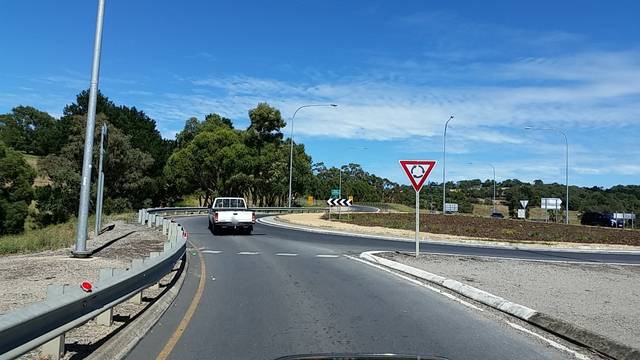
Region: Australia
Coordinates: -35.019, 138.788